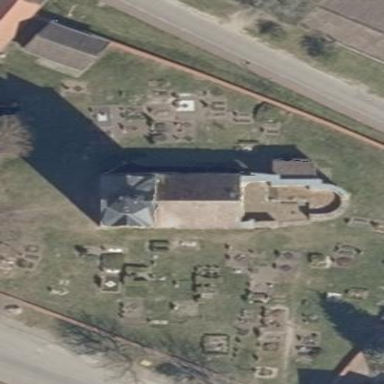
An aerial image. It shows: Cemetery.